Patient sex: M
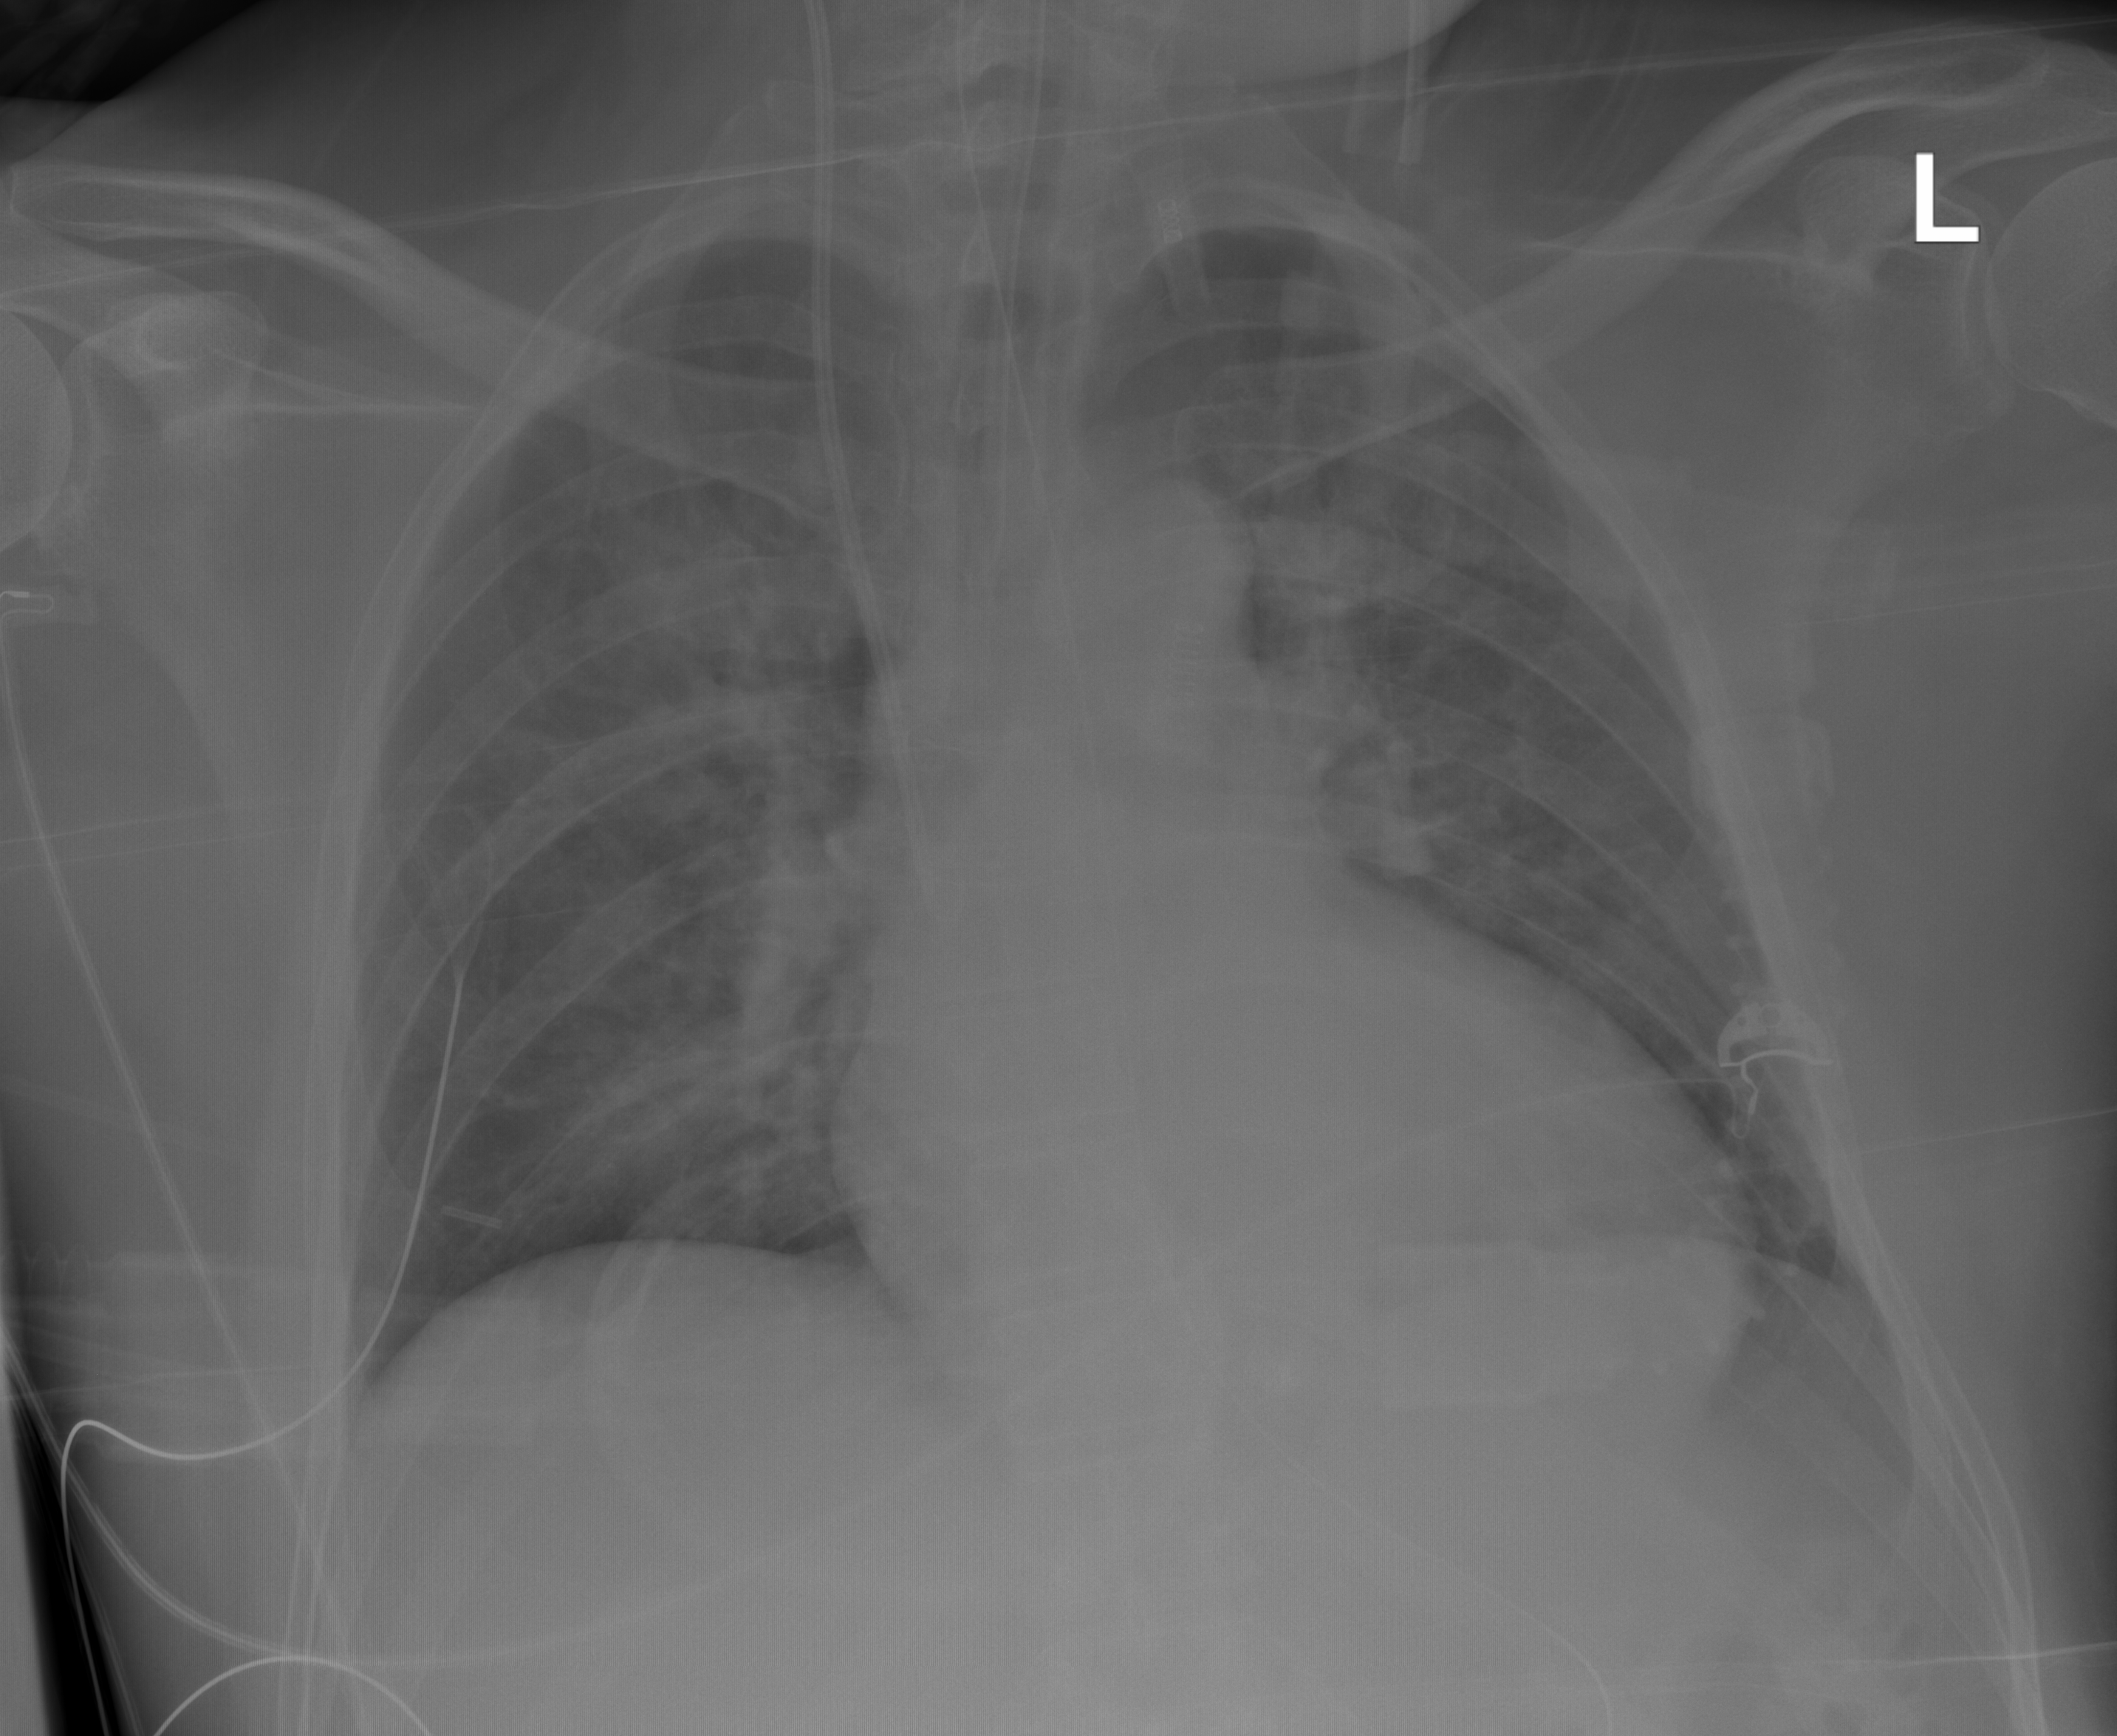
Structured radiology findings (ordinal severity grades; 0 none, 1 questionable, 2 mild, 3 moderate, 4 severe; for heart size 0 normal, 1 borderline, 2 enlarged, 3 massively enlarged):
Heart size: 2
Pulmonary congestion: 2
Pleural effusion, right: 0
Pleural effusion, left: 0
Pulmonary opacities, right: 2
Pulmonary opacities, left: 2
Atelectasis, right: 0
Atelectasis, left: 0